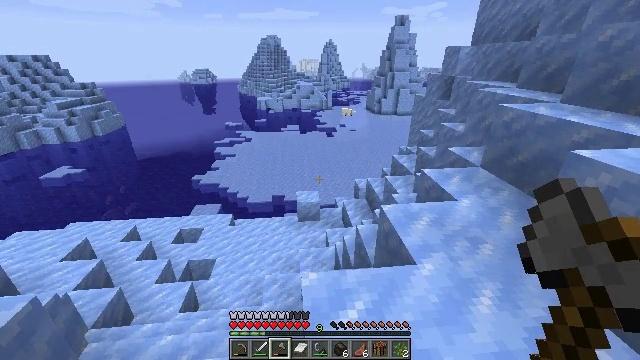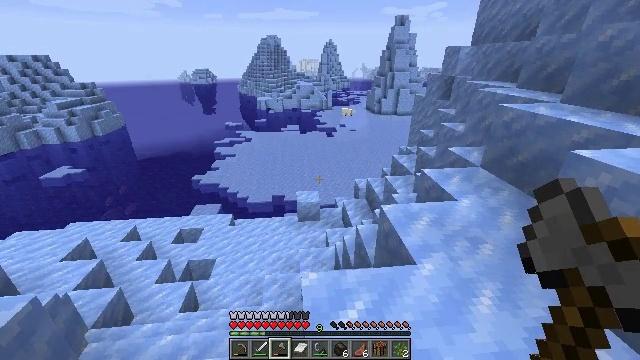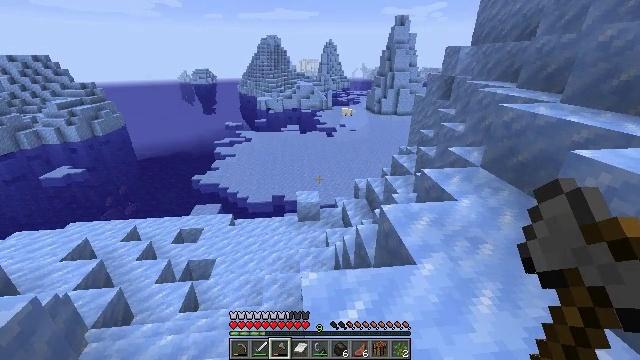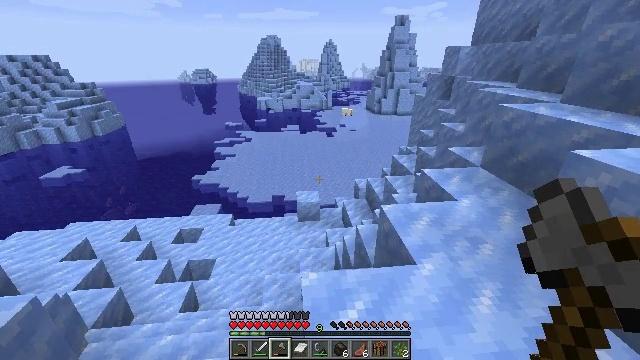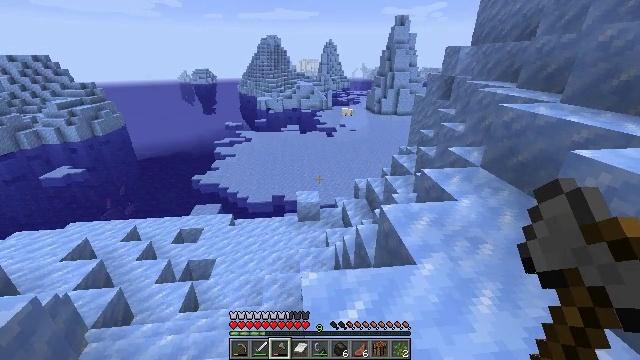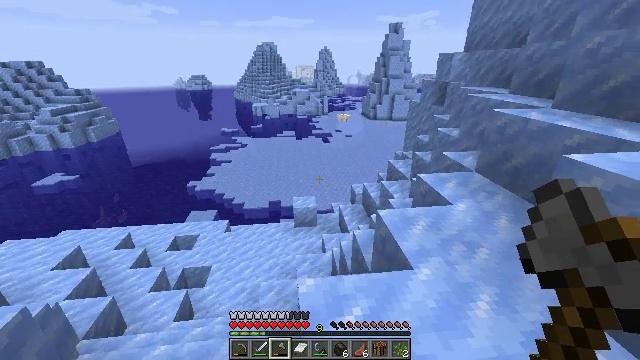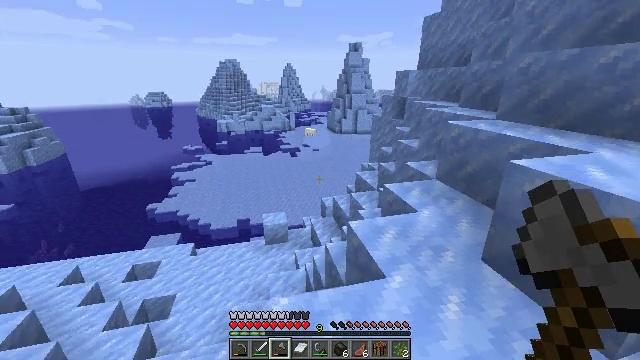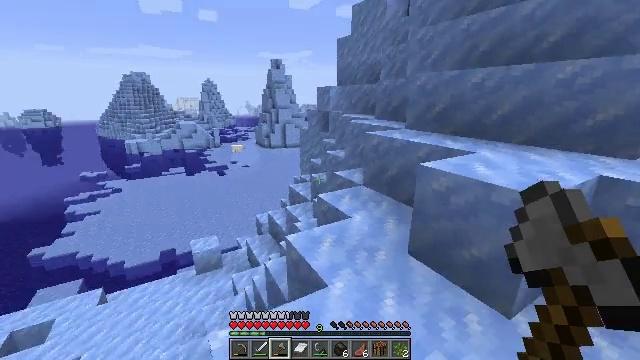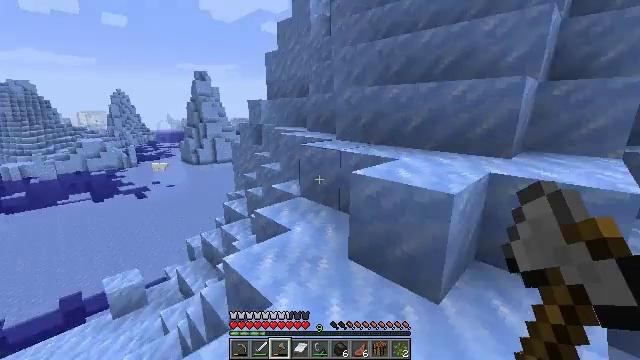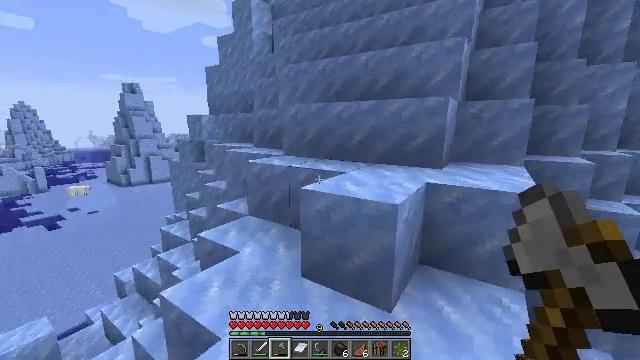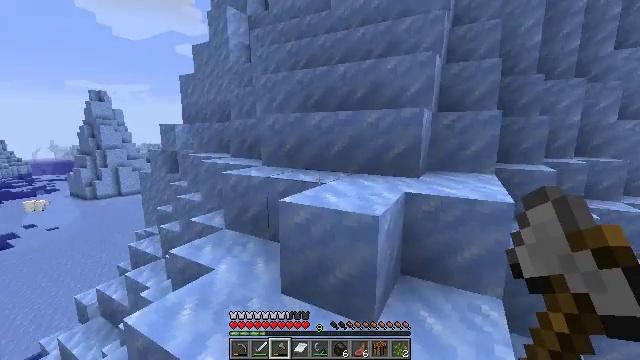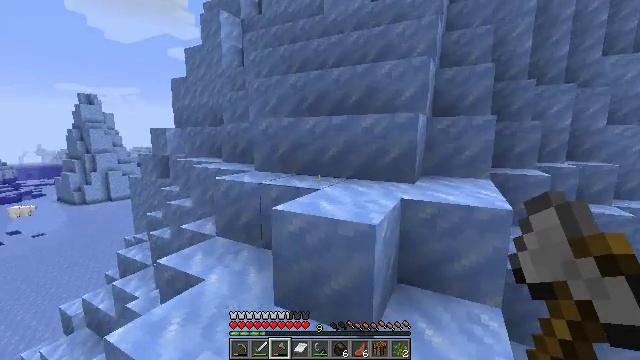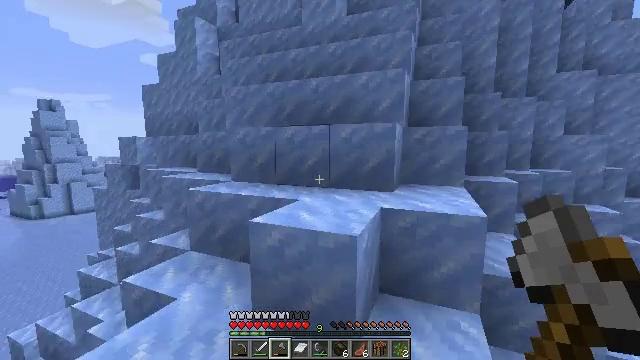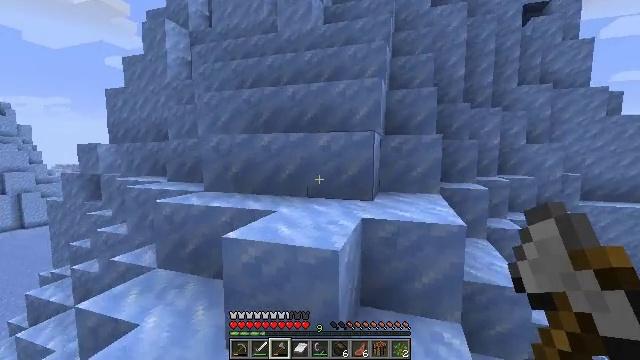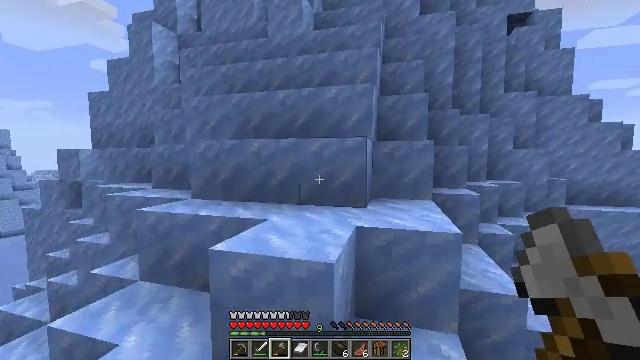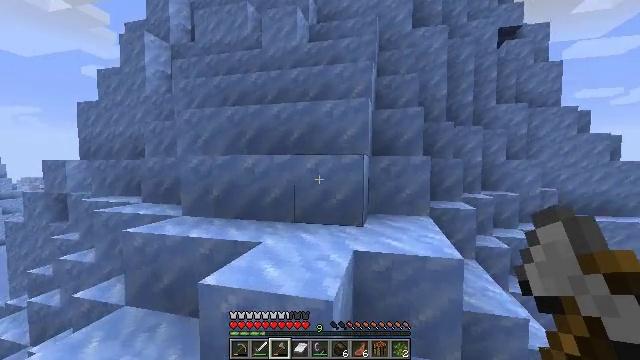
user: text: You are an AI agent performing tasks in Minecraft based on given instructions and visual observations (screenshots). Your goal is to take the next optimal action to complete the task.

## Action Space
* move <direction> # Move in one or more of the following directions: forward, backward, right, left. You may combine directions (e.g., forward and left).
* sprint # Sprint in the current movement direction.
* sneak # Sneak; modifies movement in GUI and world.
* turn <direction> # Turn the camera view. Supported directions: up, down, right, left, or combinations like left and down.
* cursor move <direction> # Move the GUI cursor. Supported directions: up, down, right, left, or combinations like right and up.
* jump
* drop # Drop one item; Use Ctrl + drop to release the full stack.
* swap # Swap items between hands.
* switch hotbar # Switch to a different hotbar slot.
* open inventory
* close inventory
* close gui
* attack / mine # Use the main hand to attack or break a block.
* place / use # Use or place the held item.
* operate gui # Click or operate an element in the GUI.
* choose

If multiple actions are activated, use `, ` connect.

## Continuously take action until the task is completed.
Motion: motion action
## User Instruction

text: Break packed ice to add to inventory.
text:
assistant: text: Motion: no_op
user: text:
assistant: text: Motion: no_op
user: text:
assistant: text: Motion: no_op
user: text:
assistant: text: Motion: no_op
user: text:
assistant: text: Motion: turn up
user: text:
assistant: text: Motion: turn right and up
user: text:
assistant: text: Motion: turn right and up
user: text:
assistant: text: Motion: move forward, turn right and up
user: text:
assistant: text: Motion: move forward, turn right and up
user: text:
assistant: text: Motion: move forward, turn right and up
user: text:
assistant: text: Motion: move forward, turn right
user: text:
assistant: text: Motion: move forward, turn right and up
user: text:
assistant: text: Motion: move forward, turn right and up
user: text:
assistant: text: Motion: move forward, turn right and up
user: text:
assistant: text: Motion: move forward, turn right and up, jump
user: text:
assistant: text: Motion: move forward, jump
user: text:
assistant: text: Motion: move forward, turn up, jump
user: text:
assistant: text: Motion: move forward, turn right and up, jump
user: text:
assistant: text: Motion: move forward, turn up
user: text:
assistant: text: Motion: move forward, turn up
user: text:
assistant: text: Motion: move forward, turn up
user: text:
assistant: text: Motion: move forward, turn up
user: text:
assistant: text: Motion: move forward, turn up
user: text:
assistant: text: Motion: move forward, turn up
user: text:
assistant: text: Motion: move forward, turn up
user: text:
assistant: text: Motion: move forward, turn up
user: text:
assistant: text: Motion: move forward, turn up
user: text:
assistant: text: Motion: move forward, turn left and up, jump
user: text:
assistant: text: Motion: move forward, turn up, jump
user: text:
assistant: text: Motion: move forward, jump